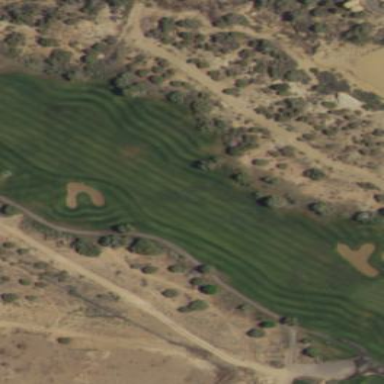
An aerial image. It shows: Rough grassy area used for golf.